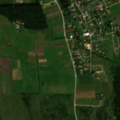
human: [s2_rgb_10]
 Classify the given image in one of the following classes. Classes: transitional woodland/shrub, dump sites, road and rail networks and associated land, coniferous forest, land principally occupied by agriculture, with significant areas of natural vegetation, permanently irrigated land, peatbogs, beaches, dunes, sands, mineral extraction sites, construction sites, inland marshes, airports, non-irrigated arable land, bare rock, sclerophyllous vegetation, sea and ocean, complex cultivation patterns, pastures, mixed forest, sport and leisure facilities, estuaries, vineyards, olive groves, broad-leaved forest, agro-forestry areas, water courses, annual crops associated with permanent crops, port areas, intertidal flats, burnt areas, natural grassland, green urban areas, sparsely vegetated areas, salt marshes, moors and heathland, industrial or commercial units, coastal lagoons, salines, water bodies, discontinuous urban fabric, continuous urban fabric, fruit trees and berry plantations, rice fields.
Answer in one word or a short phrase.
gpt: discontinuous urban fabric, pastures, complex cultivation patterns, land principally occupied by agriculture, with significant areas of natural vegetation, transitional woodland/shrub, water bodies